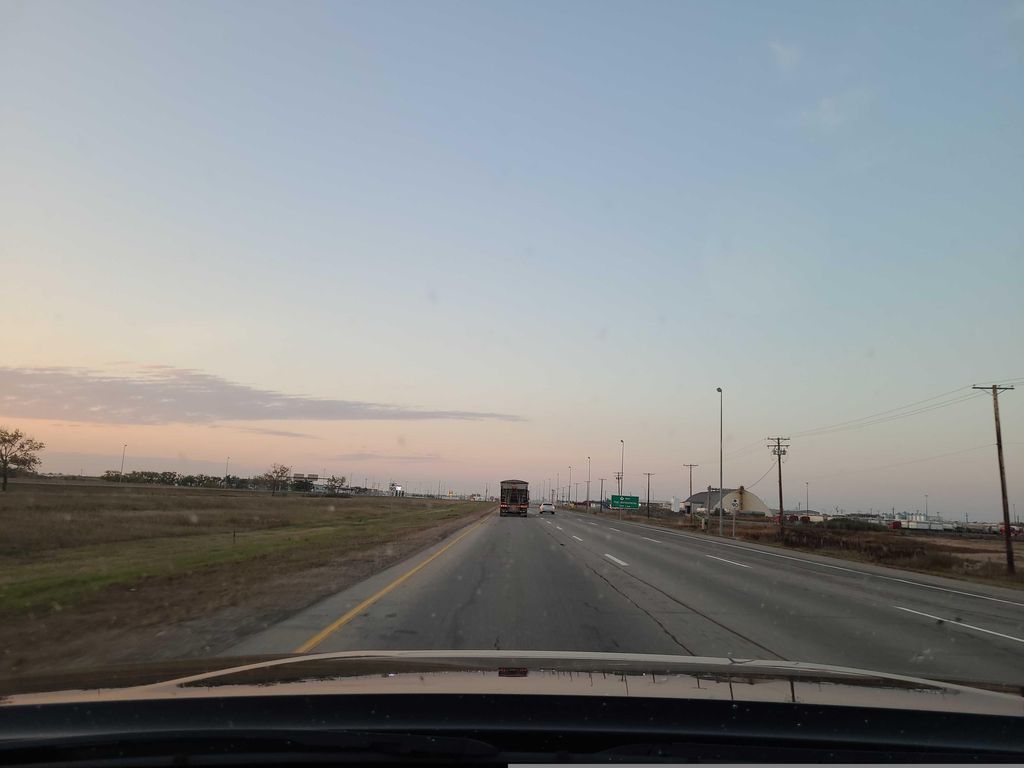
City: saskatoon